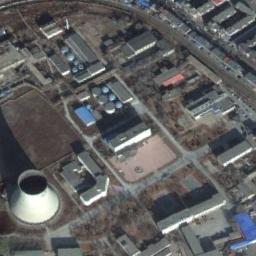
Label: thermal_power_station